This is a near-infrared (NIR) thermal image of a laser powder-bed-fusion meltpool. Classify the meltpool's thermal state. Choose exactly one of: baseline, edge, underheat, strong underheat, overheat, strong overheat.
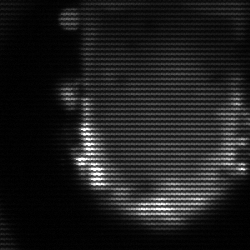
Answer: baseline